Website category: movie
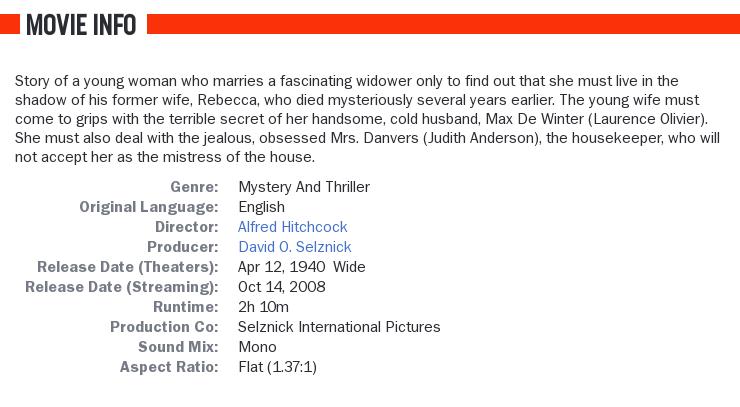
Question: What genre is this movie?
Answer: mystery and thriller

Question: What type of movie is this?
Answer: mystery and thriller

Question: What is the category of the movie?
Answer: mystery and thriller

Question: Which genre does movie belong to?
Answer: mystery and thriller

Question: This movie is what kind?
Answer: mystery and thriller

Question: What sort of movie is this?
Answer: mystery and thriller

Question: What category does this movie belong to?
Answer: mystery and thriller

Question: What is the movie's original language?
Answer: English

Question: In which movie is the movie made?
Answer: English

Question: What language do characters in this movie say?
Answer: English

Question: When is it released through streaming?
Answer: Oct 14, 2008

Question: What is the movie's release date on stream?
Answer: Oct 14, 2008

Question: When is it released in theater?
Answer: Apr 12, 1940 wide

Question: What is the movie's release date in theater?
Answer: Apr 12, 1940 wide

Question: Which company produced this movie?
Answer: Selznick International Pictures

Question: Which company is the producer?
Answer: Selznick International Pictures

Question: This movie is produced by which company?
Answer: Selznick International Pictures

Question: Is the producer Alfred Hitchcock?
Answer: no

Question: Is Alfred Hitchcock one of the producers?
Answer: no

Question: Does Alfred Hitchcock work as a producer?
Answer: no

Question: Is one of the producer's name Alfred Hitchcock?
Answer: no

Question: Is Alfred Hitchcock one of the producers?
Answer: no

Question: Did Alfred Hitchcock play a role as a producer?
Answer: no

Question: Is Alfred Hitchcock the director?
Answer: yes

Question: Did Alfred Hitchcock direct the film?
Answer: yes

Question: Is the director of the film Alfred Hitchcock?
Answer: yes

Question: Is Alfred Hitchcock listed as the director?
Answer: yes

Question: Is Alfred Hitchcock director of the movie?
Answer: yes

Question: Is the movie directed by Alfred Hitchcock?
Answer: yes

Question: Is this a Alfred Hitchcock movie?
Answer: yes

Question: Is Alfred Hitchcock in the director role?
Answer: yes

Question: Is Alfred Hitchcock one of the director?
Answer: yes

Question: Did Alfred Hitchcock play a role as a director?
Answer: yes

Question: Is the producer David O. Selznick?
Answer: yes

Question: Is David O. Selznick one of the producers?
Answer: yes

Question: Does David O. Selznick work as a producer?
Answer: yes

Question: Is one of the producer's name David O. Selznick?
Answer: yes

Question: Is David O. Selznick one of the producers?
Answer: yes

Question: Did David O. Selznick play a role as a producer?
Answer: yes

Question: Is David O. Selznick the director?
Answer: no

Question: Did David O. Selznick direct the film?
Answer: no

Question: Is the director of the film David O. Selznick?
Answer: no

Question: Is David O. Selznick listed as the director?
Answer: no

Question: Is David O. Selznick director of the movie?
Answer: no

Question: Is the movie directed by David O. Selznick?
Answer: no

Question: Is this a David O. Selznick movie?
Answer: no

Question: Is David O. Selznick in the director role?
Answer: no

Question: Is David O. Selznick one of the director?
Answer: no

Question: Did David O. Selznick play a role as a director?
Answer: no